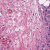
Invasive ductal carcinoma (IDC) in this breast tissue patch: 1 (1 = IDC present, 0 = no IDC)